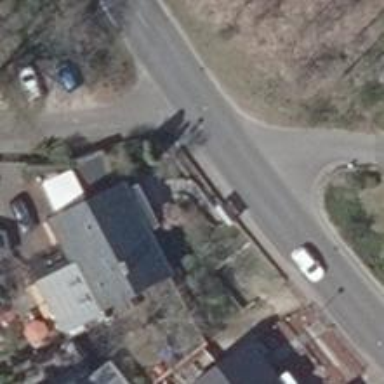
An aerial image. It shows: Simple house.